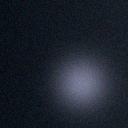
Screen state: off